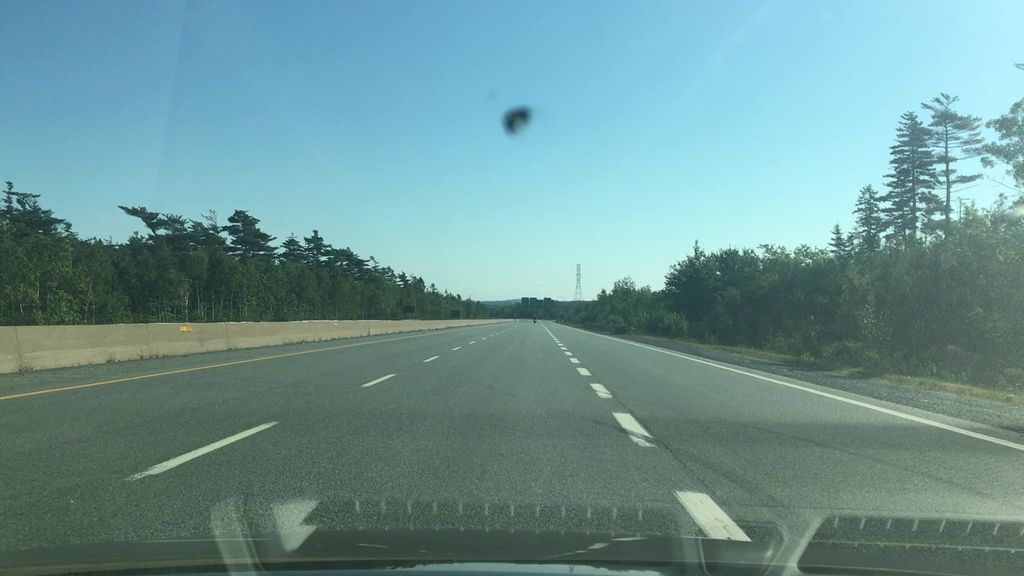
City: halifax